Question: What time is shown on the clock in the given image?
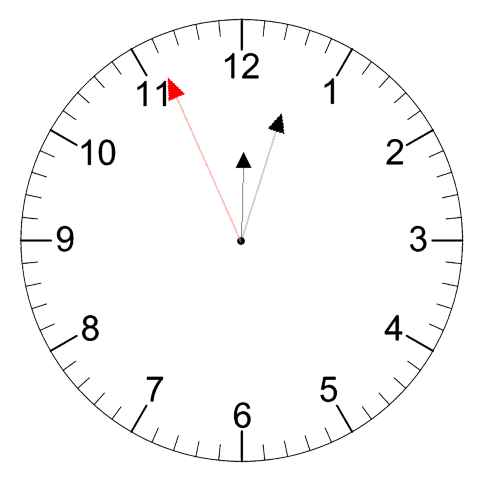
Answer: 12:02:56